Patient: sex F, age 73
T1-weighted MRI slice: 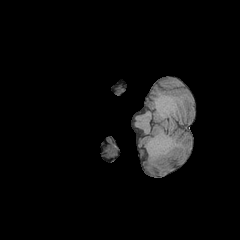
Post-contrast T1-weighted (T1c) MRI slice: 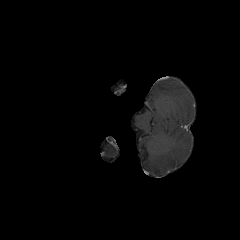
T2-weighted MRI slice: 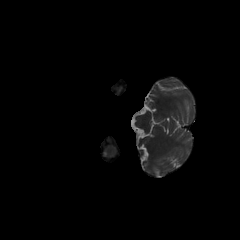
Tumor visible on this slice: no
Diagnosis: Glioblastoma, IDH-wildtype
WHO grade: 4